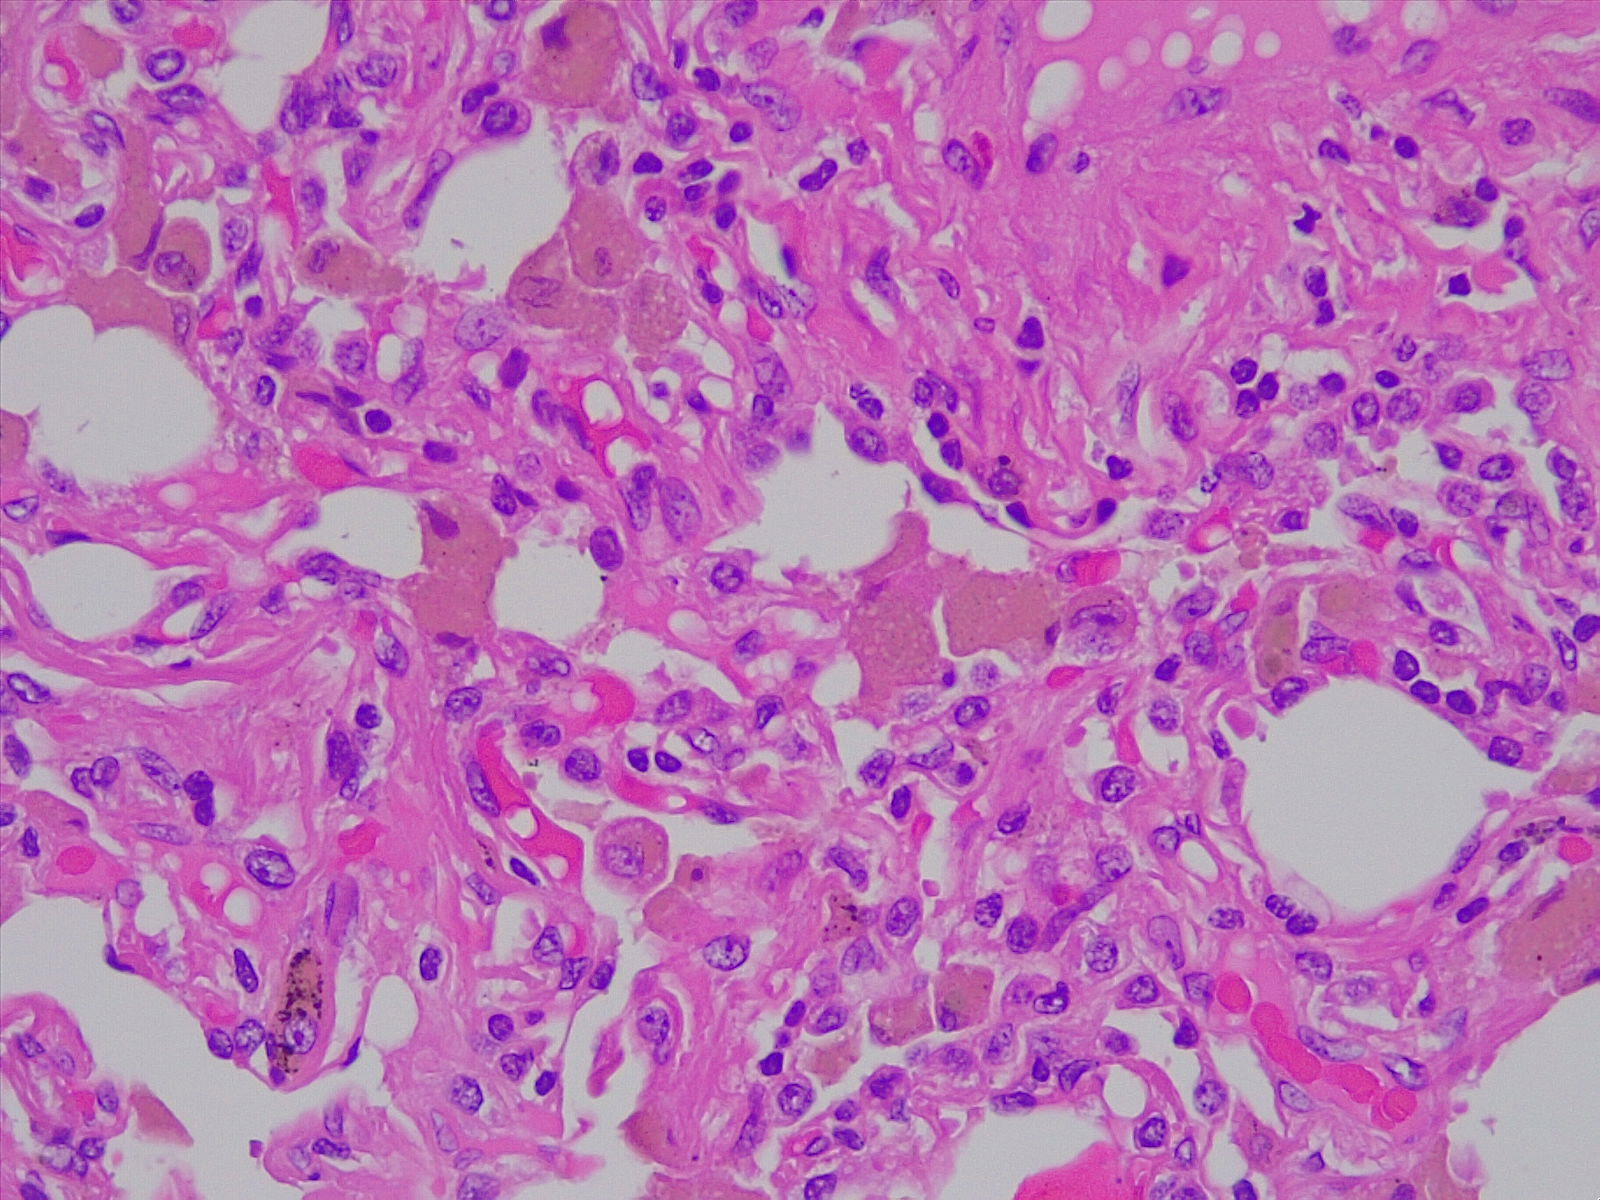
Label: normal lung tissue